Question: This is my java method:
'''
public static boolean addEmployee(Employee employee) {
String sql = "SELECT addemployee(?, ?, ?, ?, ?, ?, ?, ?, ?, ?, ?, ?, ?);";
try (Connection conn = connect();
PreparedStatement ps = conn.prepareStatement(sql)) {
ps.setString(1, employee.getFirstName());
.
.
.
ps.execute();
return true;
} catch (SQLException e) {
showMessageDialog(null, e.getMessage());
System.out.println(e.getMessage());
}
return false;
}
'''
This is my PostgreSQL function:
'''
CREATE OR REPLACE FUNCTION addEmployee(. . .)
RETURNS BOOLEAN AS
$$
DECLARE
existsCheck BOOLEAN;
iddd INTEGER;
BEGIN
SELECT EXISTS(SELECT ed.username
FROM employee_data ed
WHERE ed.username = usernameAdd)
INTO existsCheck;
IF (SELECT existsCheck = FALSE) THEN
.
.
.
ELSE
RAISE EXCEPTION 'Nazwa uzytkownika jest zajeta!';
END IF;
RETURN TRUE;
END ;
$$
'''
When the exception is thrown, I get such a message dialog:
[image]
Error message is gotten when I try to register and the username I put already exists. So I get the alert "Username is taken by someone, try else" (1 line on the screenshot). And I want to print only these words, without this second line on the screenshot.
How can I get rid of this second line?
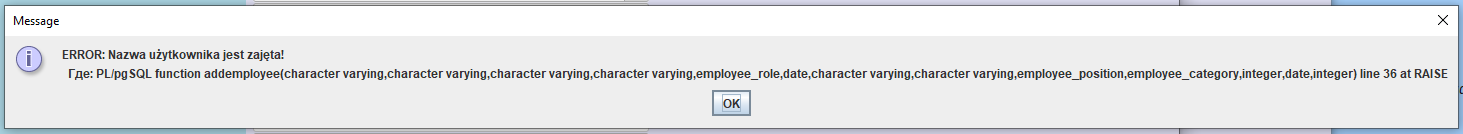
Answer: Use String.split() to split tne exception message and print what needed.